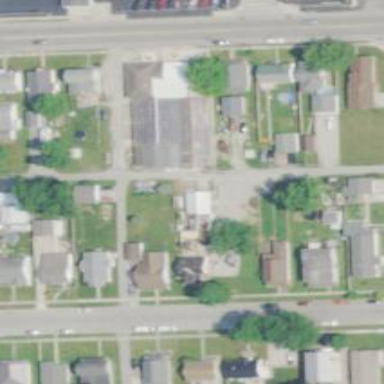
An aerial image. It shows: Alley classified as service road.